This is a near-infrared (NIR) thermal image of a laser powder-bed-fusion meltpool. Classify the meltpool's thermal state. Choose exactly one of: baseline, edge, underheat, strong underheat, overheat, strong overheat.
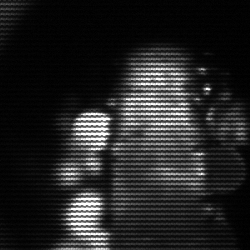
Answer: strong underheat